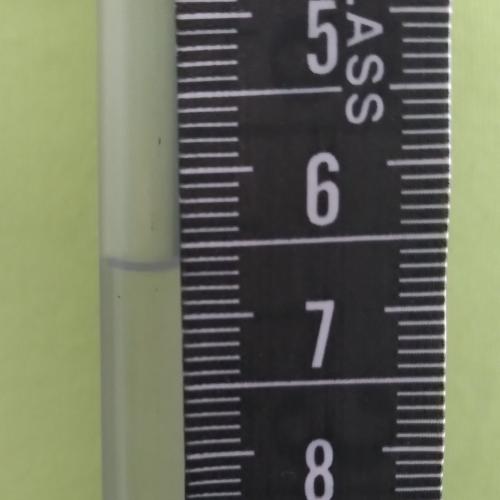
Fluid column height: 6.6 cm